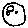
Label: moon